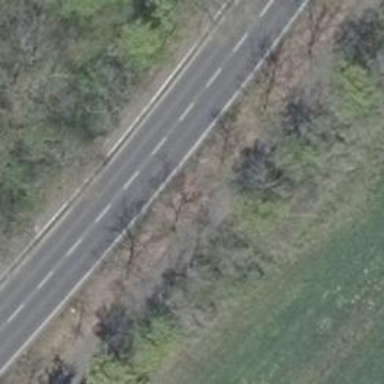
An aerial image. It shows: Asphalt footway.